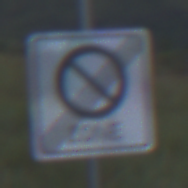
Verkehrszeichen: EndeEingeschraenktesHalteverbotZone
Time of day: SunriseSunset
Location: Outdoor (Nature)
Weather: PartlyCloudy
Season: NotSpecified
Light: Natural